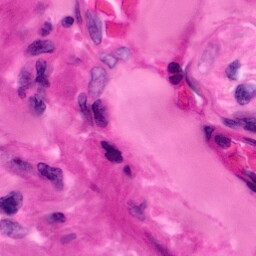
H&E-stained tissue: Pancreatic